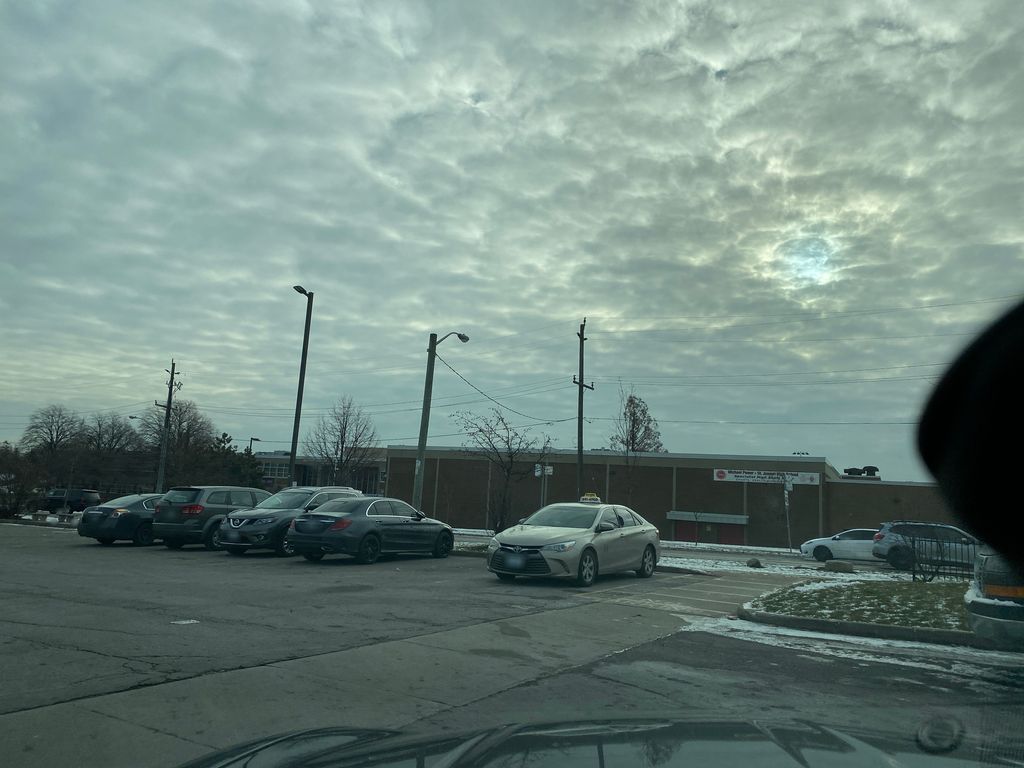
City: toronto